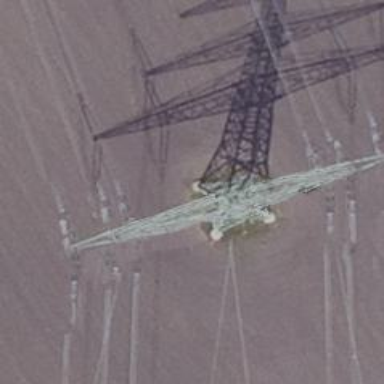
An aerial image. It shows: Three cables of power line.